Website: apple
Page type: payment
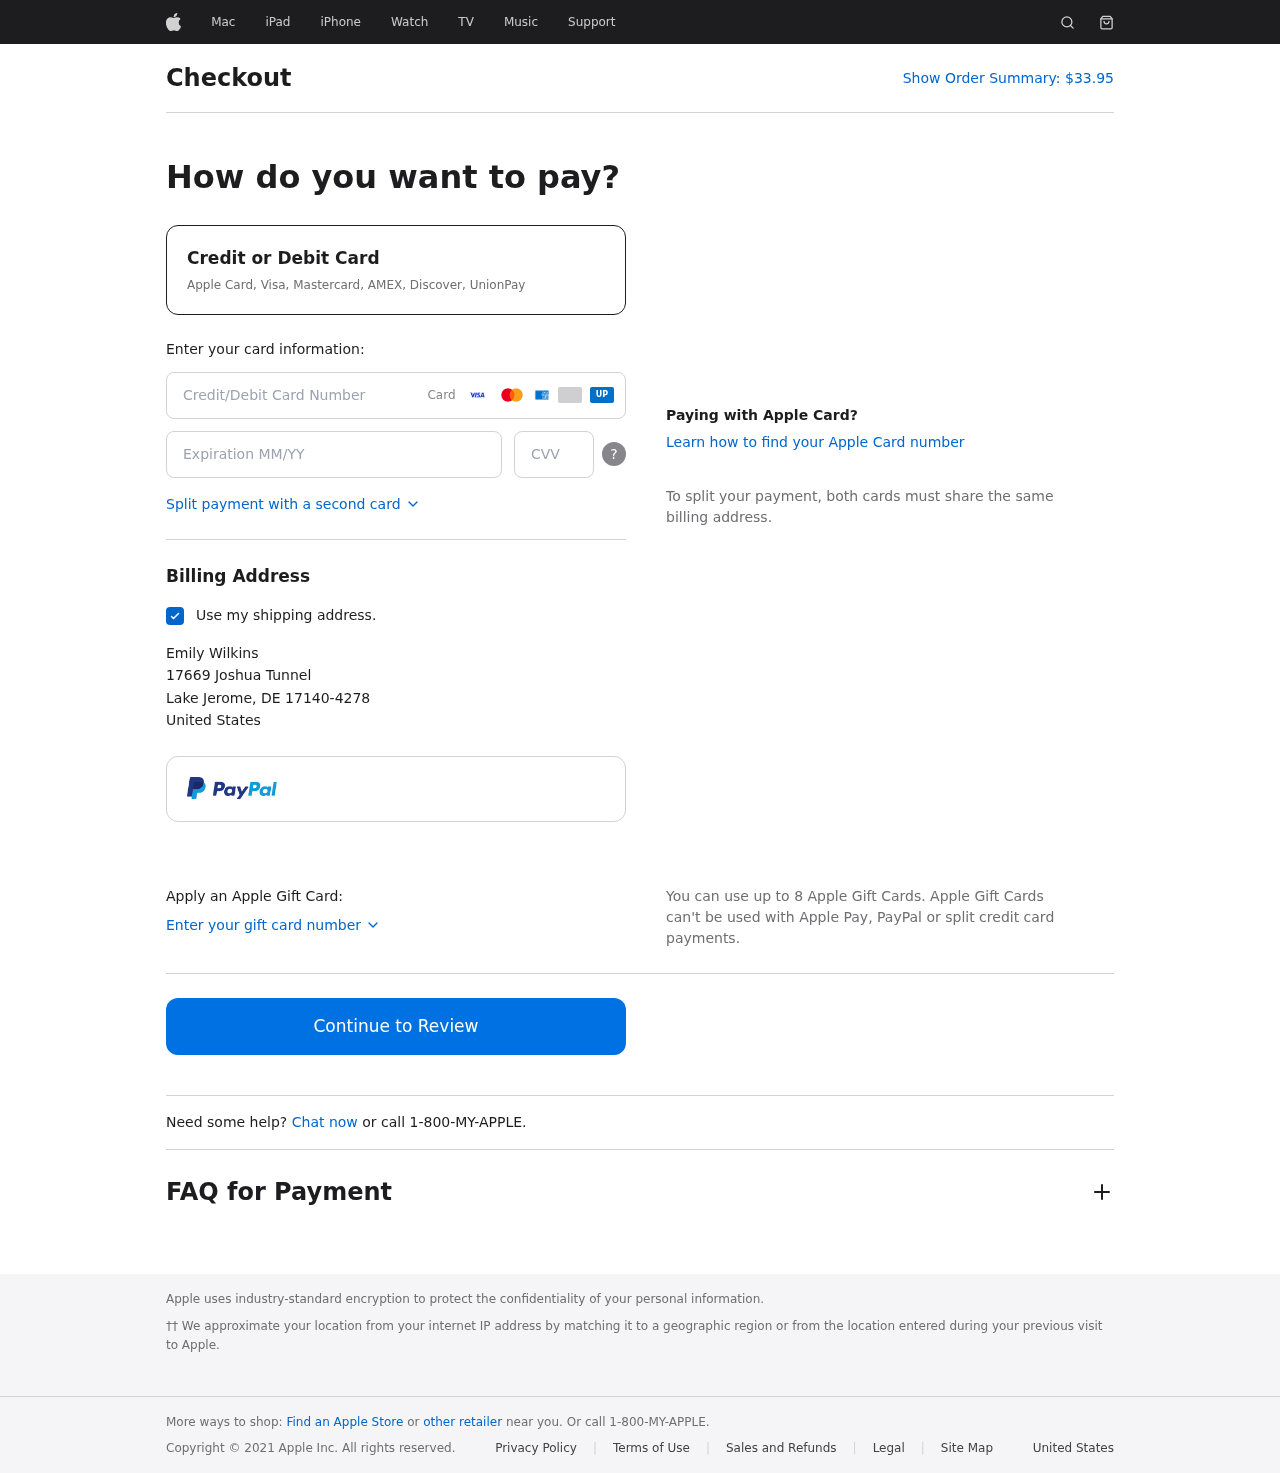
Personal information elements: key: PII_CARD_CVV
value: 889
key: PII_CARD_EXPIRY
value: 01/29
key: PII_CARD_NUMBER
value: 4436 4405 8223 0540
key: PII_CITY
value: Lake Jerome
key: PII_COUNTRY
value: United States
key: PII_FULLNAME
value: Emily Wilkins
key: PII_POSTCODE_FULL
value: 17140-4278
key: PII_STATE_ABBR
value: DE
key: PII_STREET
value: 17669 Joshua Tunnel
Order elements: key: ORDER_TOTAL
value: $33.95